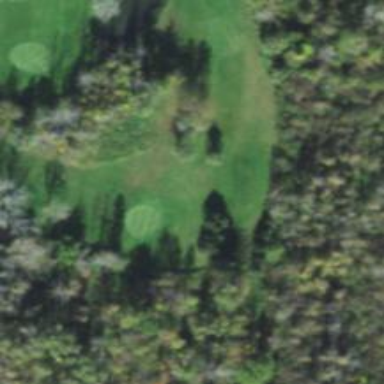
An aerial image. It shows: View of golf hole.